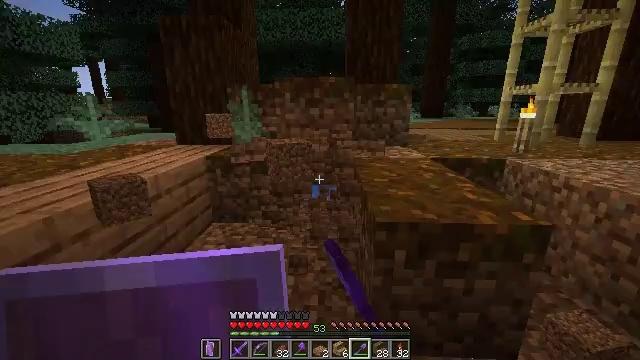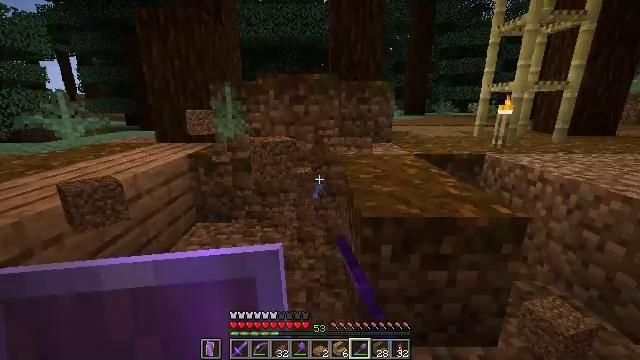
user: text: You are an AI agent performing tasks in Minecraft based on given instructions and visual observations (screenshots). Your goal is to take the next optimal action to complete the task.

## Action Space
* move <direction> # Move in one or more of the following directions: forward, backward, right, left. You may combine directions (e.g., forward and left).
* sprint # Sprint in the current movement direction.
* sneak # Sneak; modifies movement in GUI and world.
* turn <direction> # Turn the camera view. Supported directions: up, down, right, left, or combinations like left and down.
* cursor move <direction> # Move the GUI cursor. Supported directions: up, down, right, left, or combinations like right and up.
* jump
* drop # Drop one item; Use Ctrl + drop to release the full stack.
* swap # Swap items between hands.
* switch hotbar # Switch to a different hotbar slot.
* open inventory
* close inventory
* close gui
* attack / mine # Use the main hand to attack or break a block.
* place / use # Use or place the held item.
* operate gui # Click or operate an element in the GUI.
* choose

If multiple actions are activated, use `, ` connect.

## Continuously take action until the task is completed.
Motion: motion action
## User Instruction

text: Get dirt block.
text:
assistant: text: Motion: turn right, attack / mine
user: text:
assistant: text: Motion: attack / mine